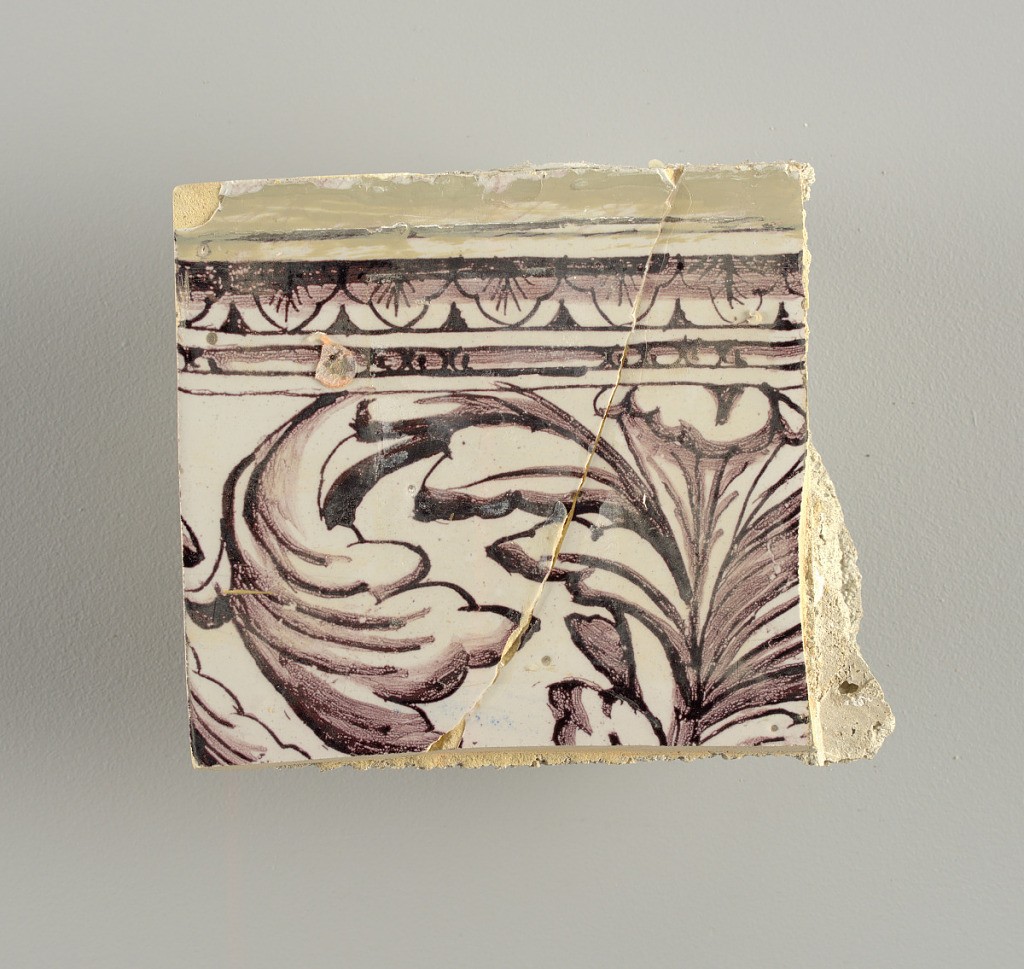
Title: Wall facing
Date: ca. 1725
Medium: Tin-glazed earthenware, underglaze
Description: Horizontal rectangle.  Thirty-seven tiles wide and twenty-one high with opening for door or window nineteen and one-half tiles high and twelve wide.  To left and right of opening, centered canopy above. Left, woman representing Hope, right, a sculputure urn.  Centered above opening, a mascaron.  Arabesque design of foliage.